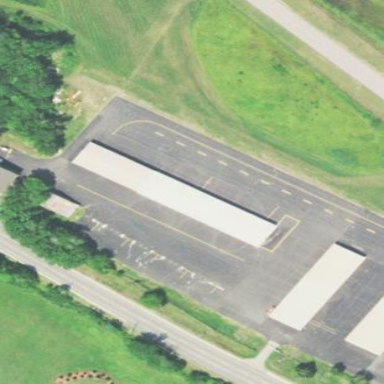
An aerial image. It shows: Hangar.